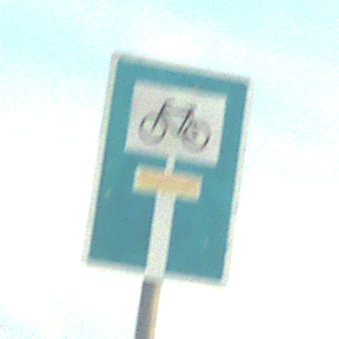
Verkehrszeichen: SackgasseRadverkehrDurchlaessig
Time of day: SunriseSunset
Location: Outdoor (Nature)
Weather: PartlyCloudy
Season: NotSpecified
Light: Natural